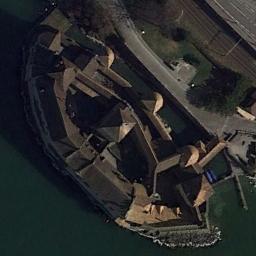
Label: palace